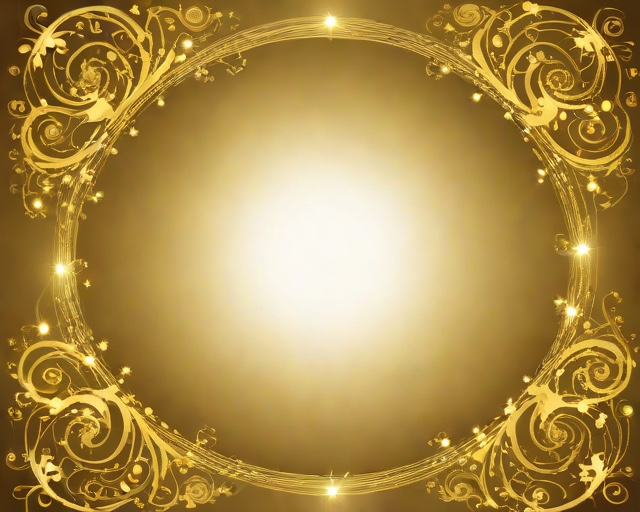
Category: Wedding